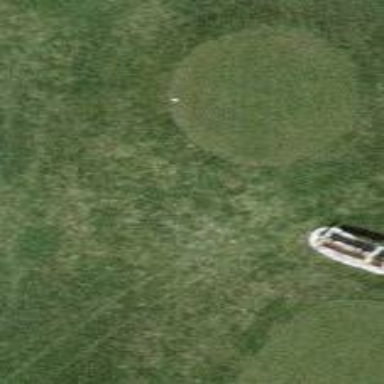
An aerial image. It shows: Golf tee on grassy land.